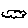
Label: cloud